Question: Is it possible to show a annotation in matplotlib?
This is a single line annotation:
'''
ax.annotate('line1', xy=(xi,yi), xycoords='data',
xytext=(-50, 30), textcoords='offset points',
arrowprops=dict(arrowstyle="->")
)
'''
This is what I need to do (this was edited graphically):

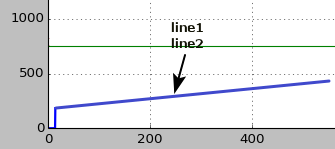
Answer: It was as simple as adding "
" at the end of a line :
'line1 line2 line3"
'''
ax.annotate('line1
line2', xy=(timeNow, y), xycoords='data',
xytext=(-50, 30), textcoords='offset points',
arrowprops=dict(arrowstyle="->"),
verticalalignment='center',
horizontalalignment='center'
)
'''